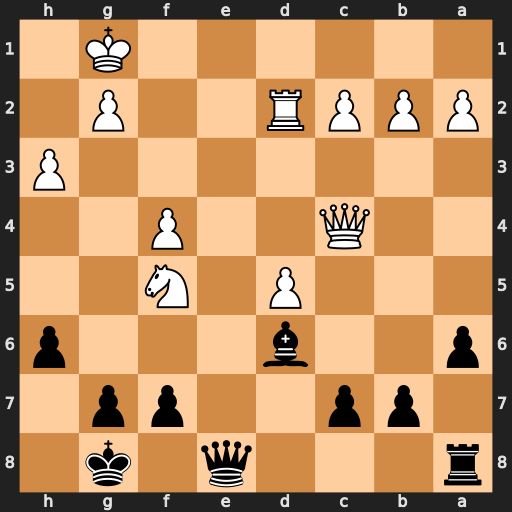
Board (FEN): r3q1k1/1pp2pp1/p2b3p/3P1N2/2Q2P2/7P/PPPR2P1/6K1
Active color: b
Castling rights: -
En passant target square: -
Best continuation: Qe1+ Kh2 Qxd2